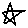
Label: star